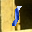
Label: 1